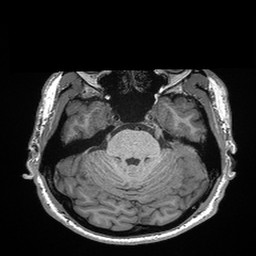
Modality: T1w
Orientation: coronal
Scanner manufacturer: siemens
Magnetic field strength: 3 T
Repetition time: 2.3 s
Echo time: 0.00298 s